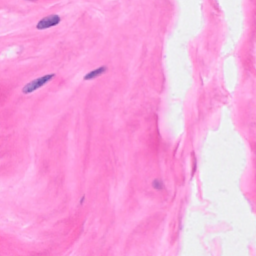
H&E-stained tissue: Breast